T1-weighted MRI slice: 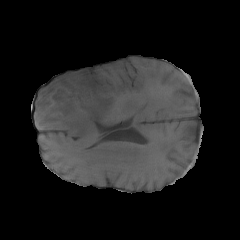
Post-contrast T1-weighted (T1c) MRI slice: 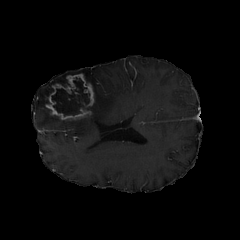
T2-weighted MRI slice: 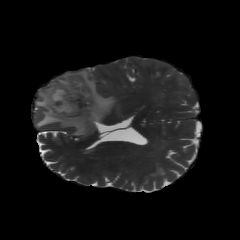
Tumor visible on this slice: yes